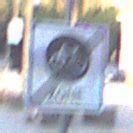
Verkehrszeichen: EndeFahrradzone
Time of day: SunriseSunset
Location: Outdoor (Urban)
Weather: PartlyCloudy
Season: NotSpecified
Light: Natural